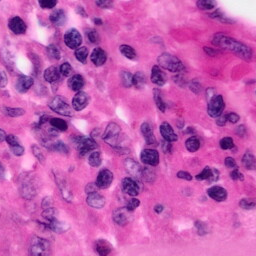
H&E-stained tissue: Pancreatic